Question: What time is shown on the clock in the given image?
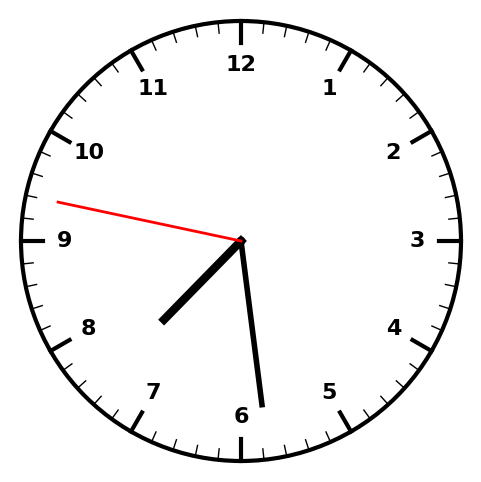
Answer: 07:28:47